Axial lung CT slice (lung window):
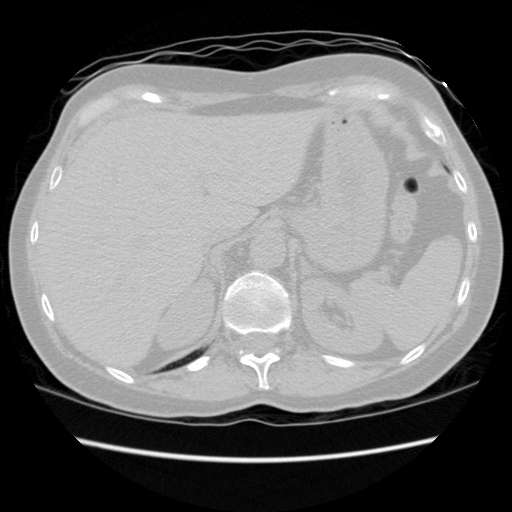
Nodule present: no